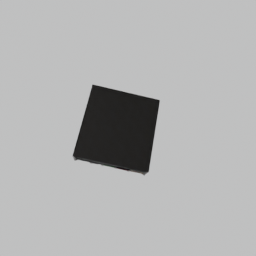
Label: architecture